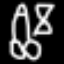
Label: hourglass